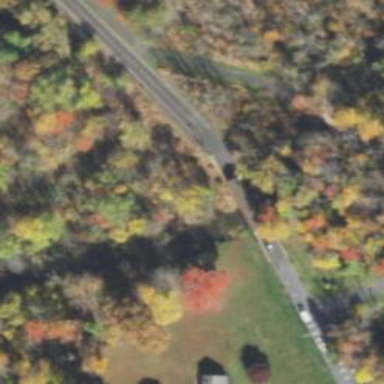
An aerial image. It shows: Covered bridge over tertiary road.